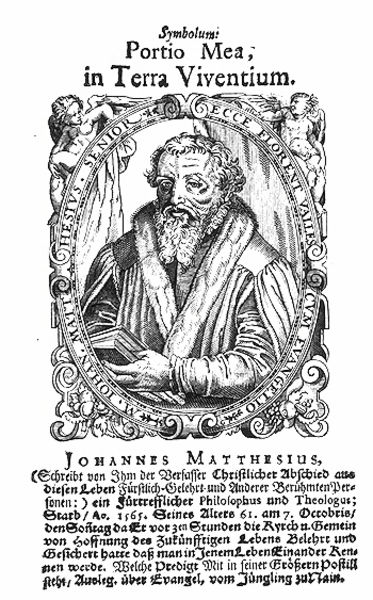
Titel: Bildnis des Johann Matthesius
Künstler: Tobias Stimmer
Institution: (Seriendruck)
Schlagwörter: flügel, hand, kopf, mann, umhang, weiß, blumen, finger, frisur, grau, haar, mund, nase, ohr, schwarz, stirn, symbol, zeichnung, blick, muster, ornament, alt, bart, schnurrbart, augen, falten, johannes, kragen, pelz, rahmen, vollbart, ärmel, bild, bildnis, herr, hände, portrait, porträt, vorhang, auge, haare, mantel, lippen, locken, kreis, oval, rund, engel, putte, putto, fell, holzschnitt, schrift, rahmung, grafik, graphik, inschrift, verzierung, deutsch, abbild, name, alter, philosoph, buch, medaillon, druck, druckgraphik, linolschnitt, schnitt, schwarz-weiß, druckgrafik, radierung, stich, titel, lockig, seite, illustration, scharz, text, überschrift, wissenschaftler, buchdruck, pelzkragen, mittelalter, wams, gelehrter, medaille, emblem, putten, kupferstich, putti, spruch, beschreibung, latein, lateinisch, umschrift, reformation, druckschrift, theologe, rollwerk, terra, mea, johannes matthesius, matthesius, rahn, viventium, portio, mattgesius, portiomea